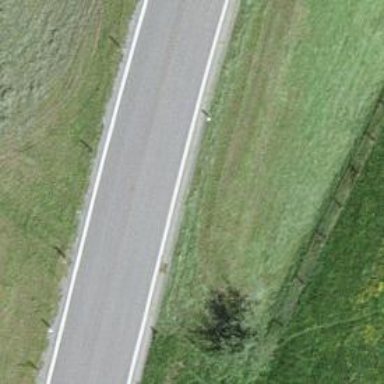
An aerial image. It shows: Tertiary road.